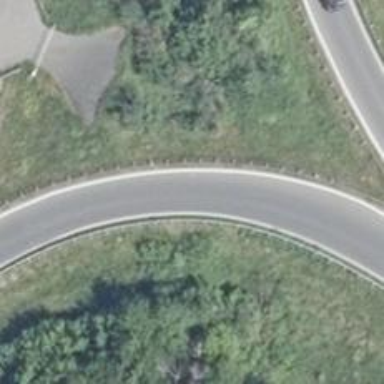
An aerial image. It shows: Asphalt trunk_link highway with motorroad access.